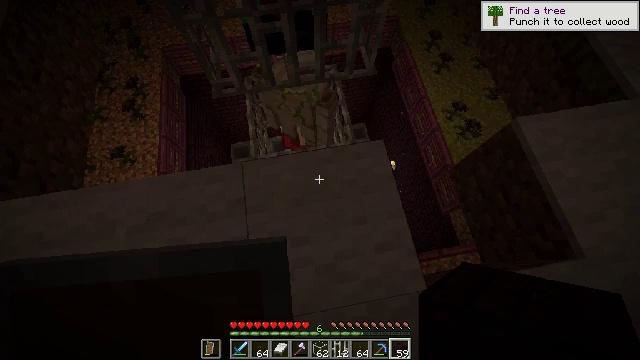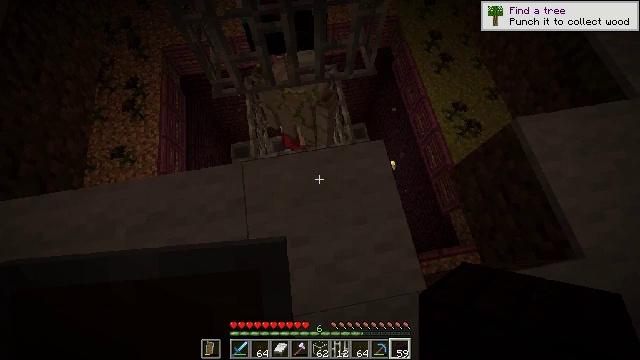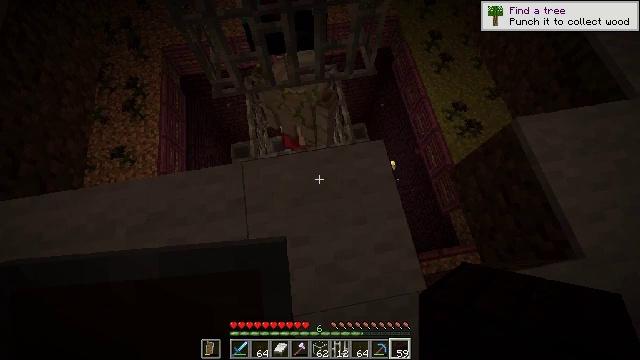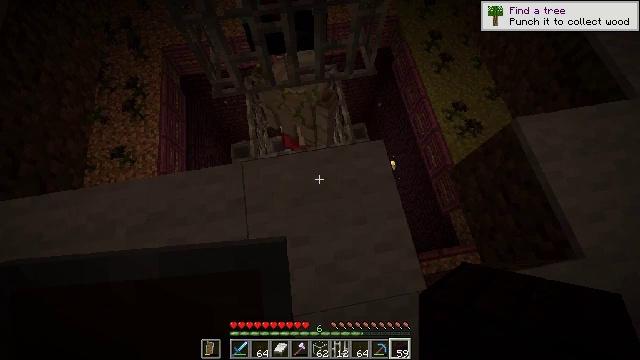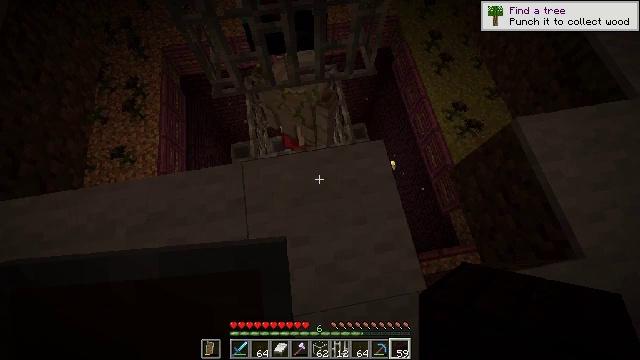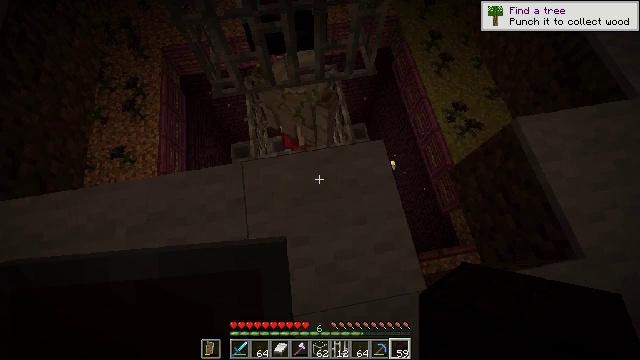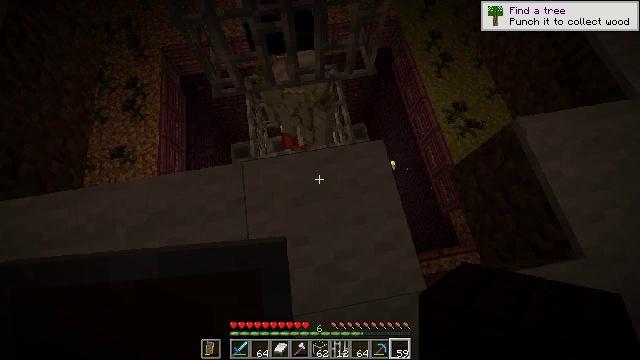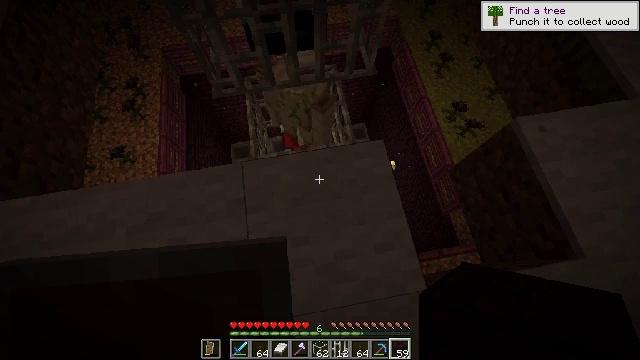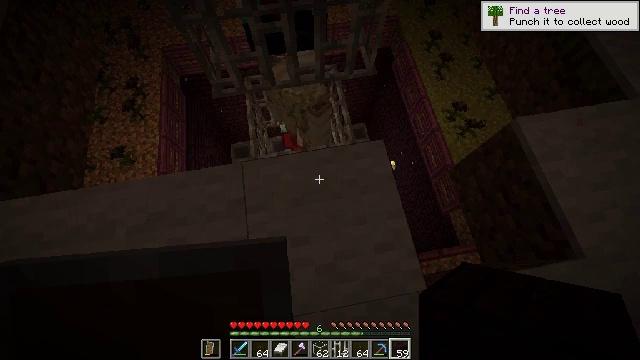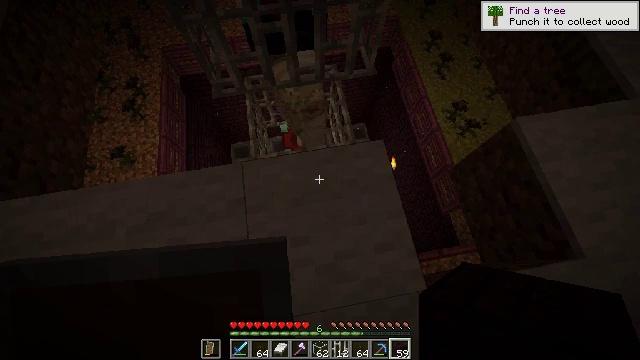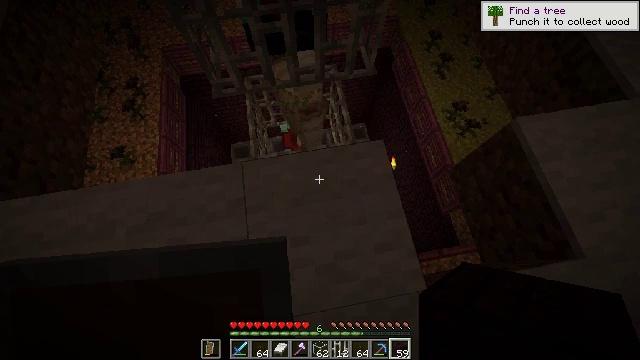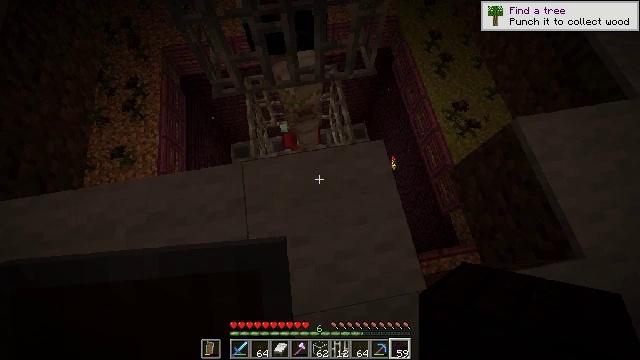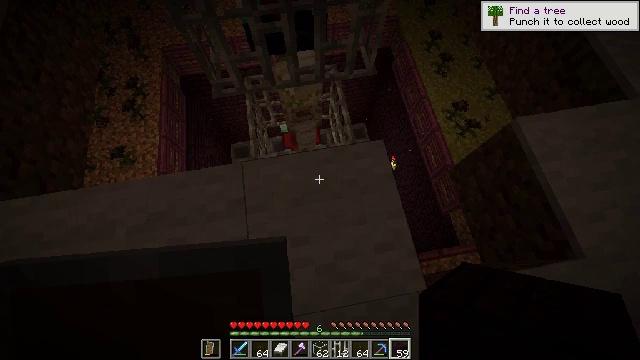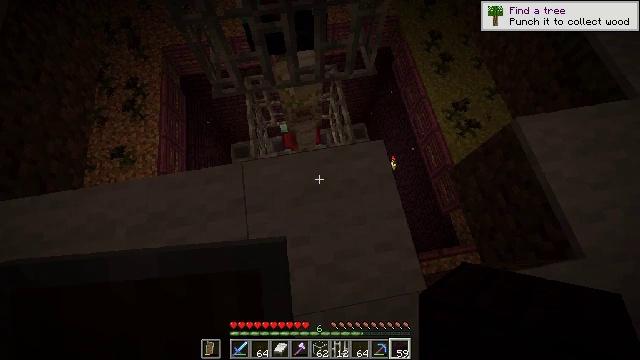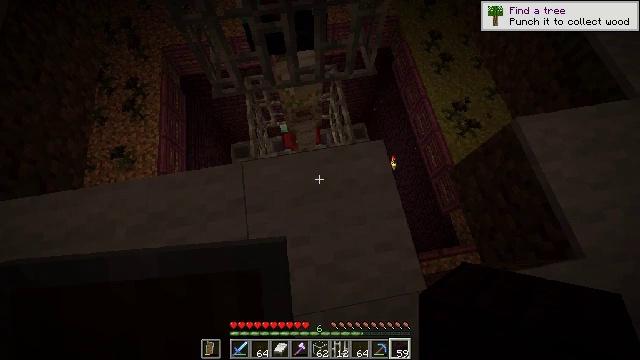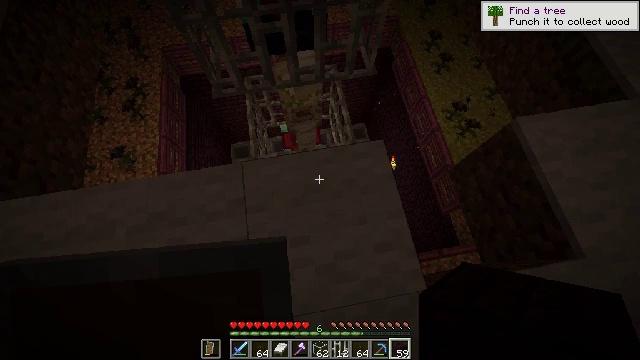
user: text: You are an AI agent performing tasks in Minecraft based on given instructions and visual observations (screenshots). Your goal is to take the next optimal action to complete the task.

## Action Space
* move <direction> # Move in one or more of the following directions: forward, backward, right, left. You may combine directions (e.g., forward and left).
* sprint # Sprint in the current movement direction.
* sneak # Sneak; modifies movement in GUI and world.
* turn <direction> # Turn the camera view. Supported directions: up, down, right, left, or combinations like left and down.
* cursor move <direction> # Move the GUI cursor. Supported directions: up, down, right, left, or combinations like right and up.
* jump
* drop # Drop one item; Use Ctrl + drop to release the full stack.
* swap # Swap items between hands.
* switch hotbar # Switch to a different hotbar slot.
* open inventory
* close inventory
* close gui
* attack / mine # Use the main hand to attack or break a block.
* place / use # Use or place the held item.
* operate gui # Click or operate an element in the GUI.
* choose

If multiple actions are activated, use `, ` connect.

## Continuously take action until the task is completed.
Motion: motion action
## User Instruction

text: Remove the white carpet from the floor.
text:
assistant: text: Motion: no_op
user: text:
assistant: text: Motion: no_op
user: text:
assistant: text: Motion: no_op
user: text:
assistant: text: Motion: no_op
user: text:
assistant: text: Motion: no_op
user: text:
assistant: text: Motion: no_op
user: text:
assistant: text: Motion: no_op
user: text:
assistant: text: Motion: no_op
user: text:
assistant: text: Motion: no_op
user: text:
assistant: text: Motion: no_op
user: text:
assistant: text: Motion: no_op
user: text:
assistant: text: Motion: no_op
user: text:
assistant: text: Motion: no_op
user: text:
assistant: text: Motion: no_op
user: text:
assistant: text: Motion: no_op
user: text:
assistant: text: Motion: no_op
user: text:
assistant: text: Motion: no_op
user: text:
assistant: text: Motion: no_op
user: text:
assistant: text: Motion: no_op
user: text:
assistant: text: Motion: no_op
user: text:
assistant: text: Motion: no_op
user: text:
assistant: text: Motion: no_op
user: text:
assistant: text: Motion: no_op
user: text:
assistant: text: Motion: no_op
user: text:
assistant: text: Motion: no_op
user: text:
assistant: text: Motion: no_op
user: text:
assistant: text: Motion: no_op
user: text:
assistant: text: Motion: no_op
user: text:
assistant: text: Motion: no_op
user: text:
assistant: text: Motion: no_op